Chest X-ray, PA view. Patient: 21 years old, sex M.
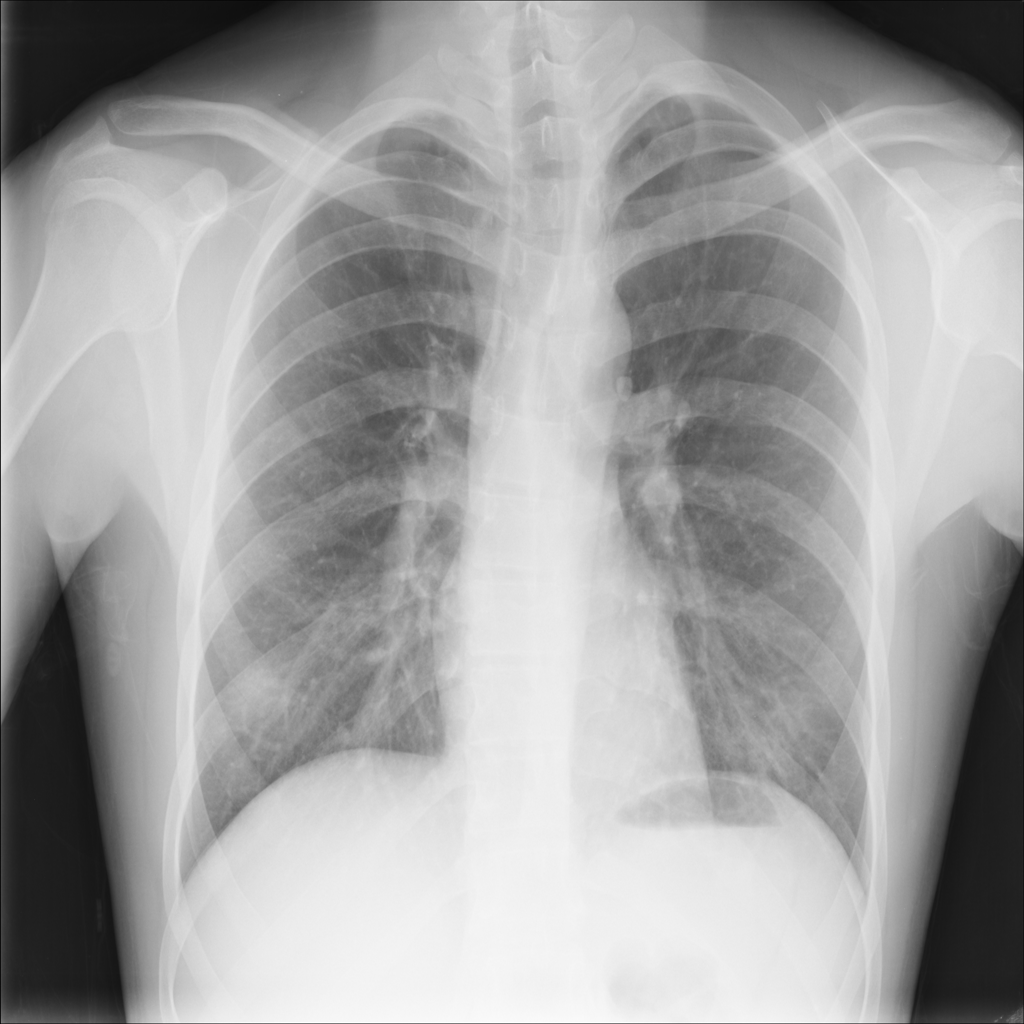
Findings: Nodule